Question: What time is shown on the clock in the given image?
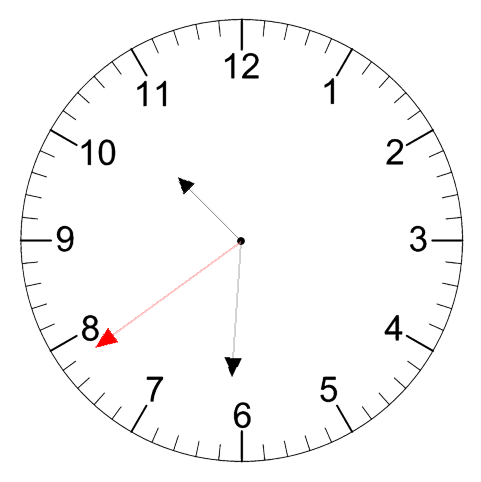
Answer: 10:30:39